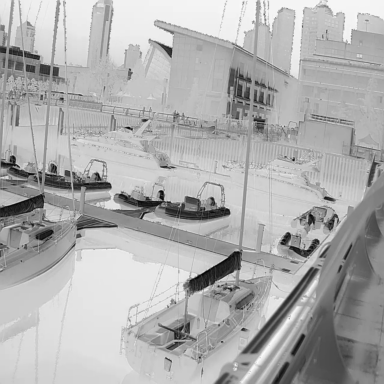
There are seven canoes in the infrared image.